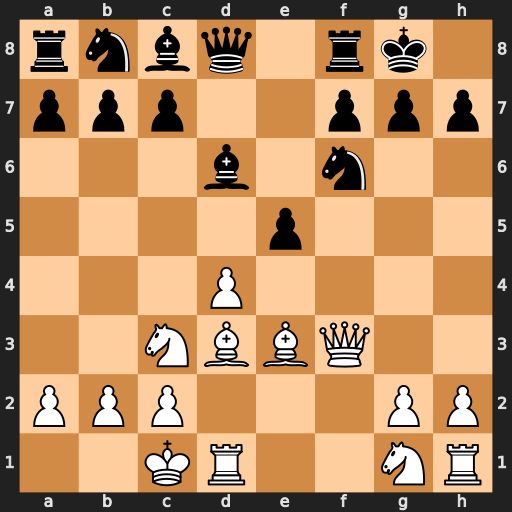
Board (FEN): rnbq1rk1/ppp2ppp/3b1n2/4p3/3P4/2NBBQ2/PPP3PP/2KR2NR
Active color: w
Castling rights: -
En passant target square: -
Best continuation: dxe5 Bxe5 Bxh7+ Kxh7 Rxd8